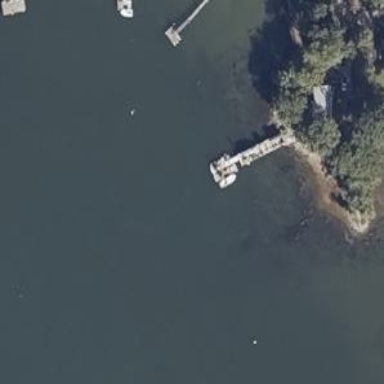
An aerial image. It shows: Man-made pier.